Aerial crown-view tile of a tropical tree (Barro Colorado Island, Panama), acquired 20250616:
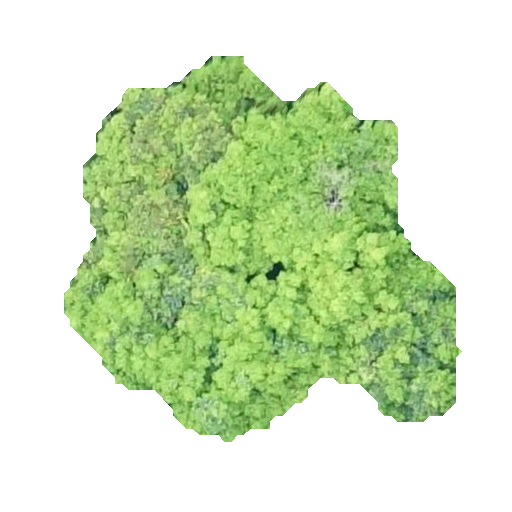
Species: Ocotea leptobotra
GBIF accepted scientific name: Ocotea leptobotra
Crown area: 153.316 m²